Interaction volume radius: 10 \u00c5
Interaction volume height: 35 \u00c5
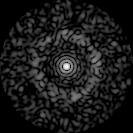
Disorder parameter: 0.8306